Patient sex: M
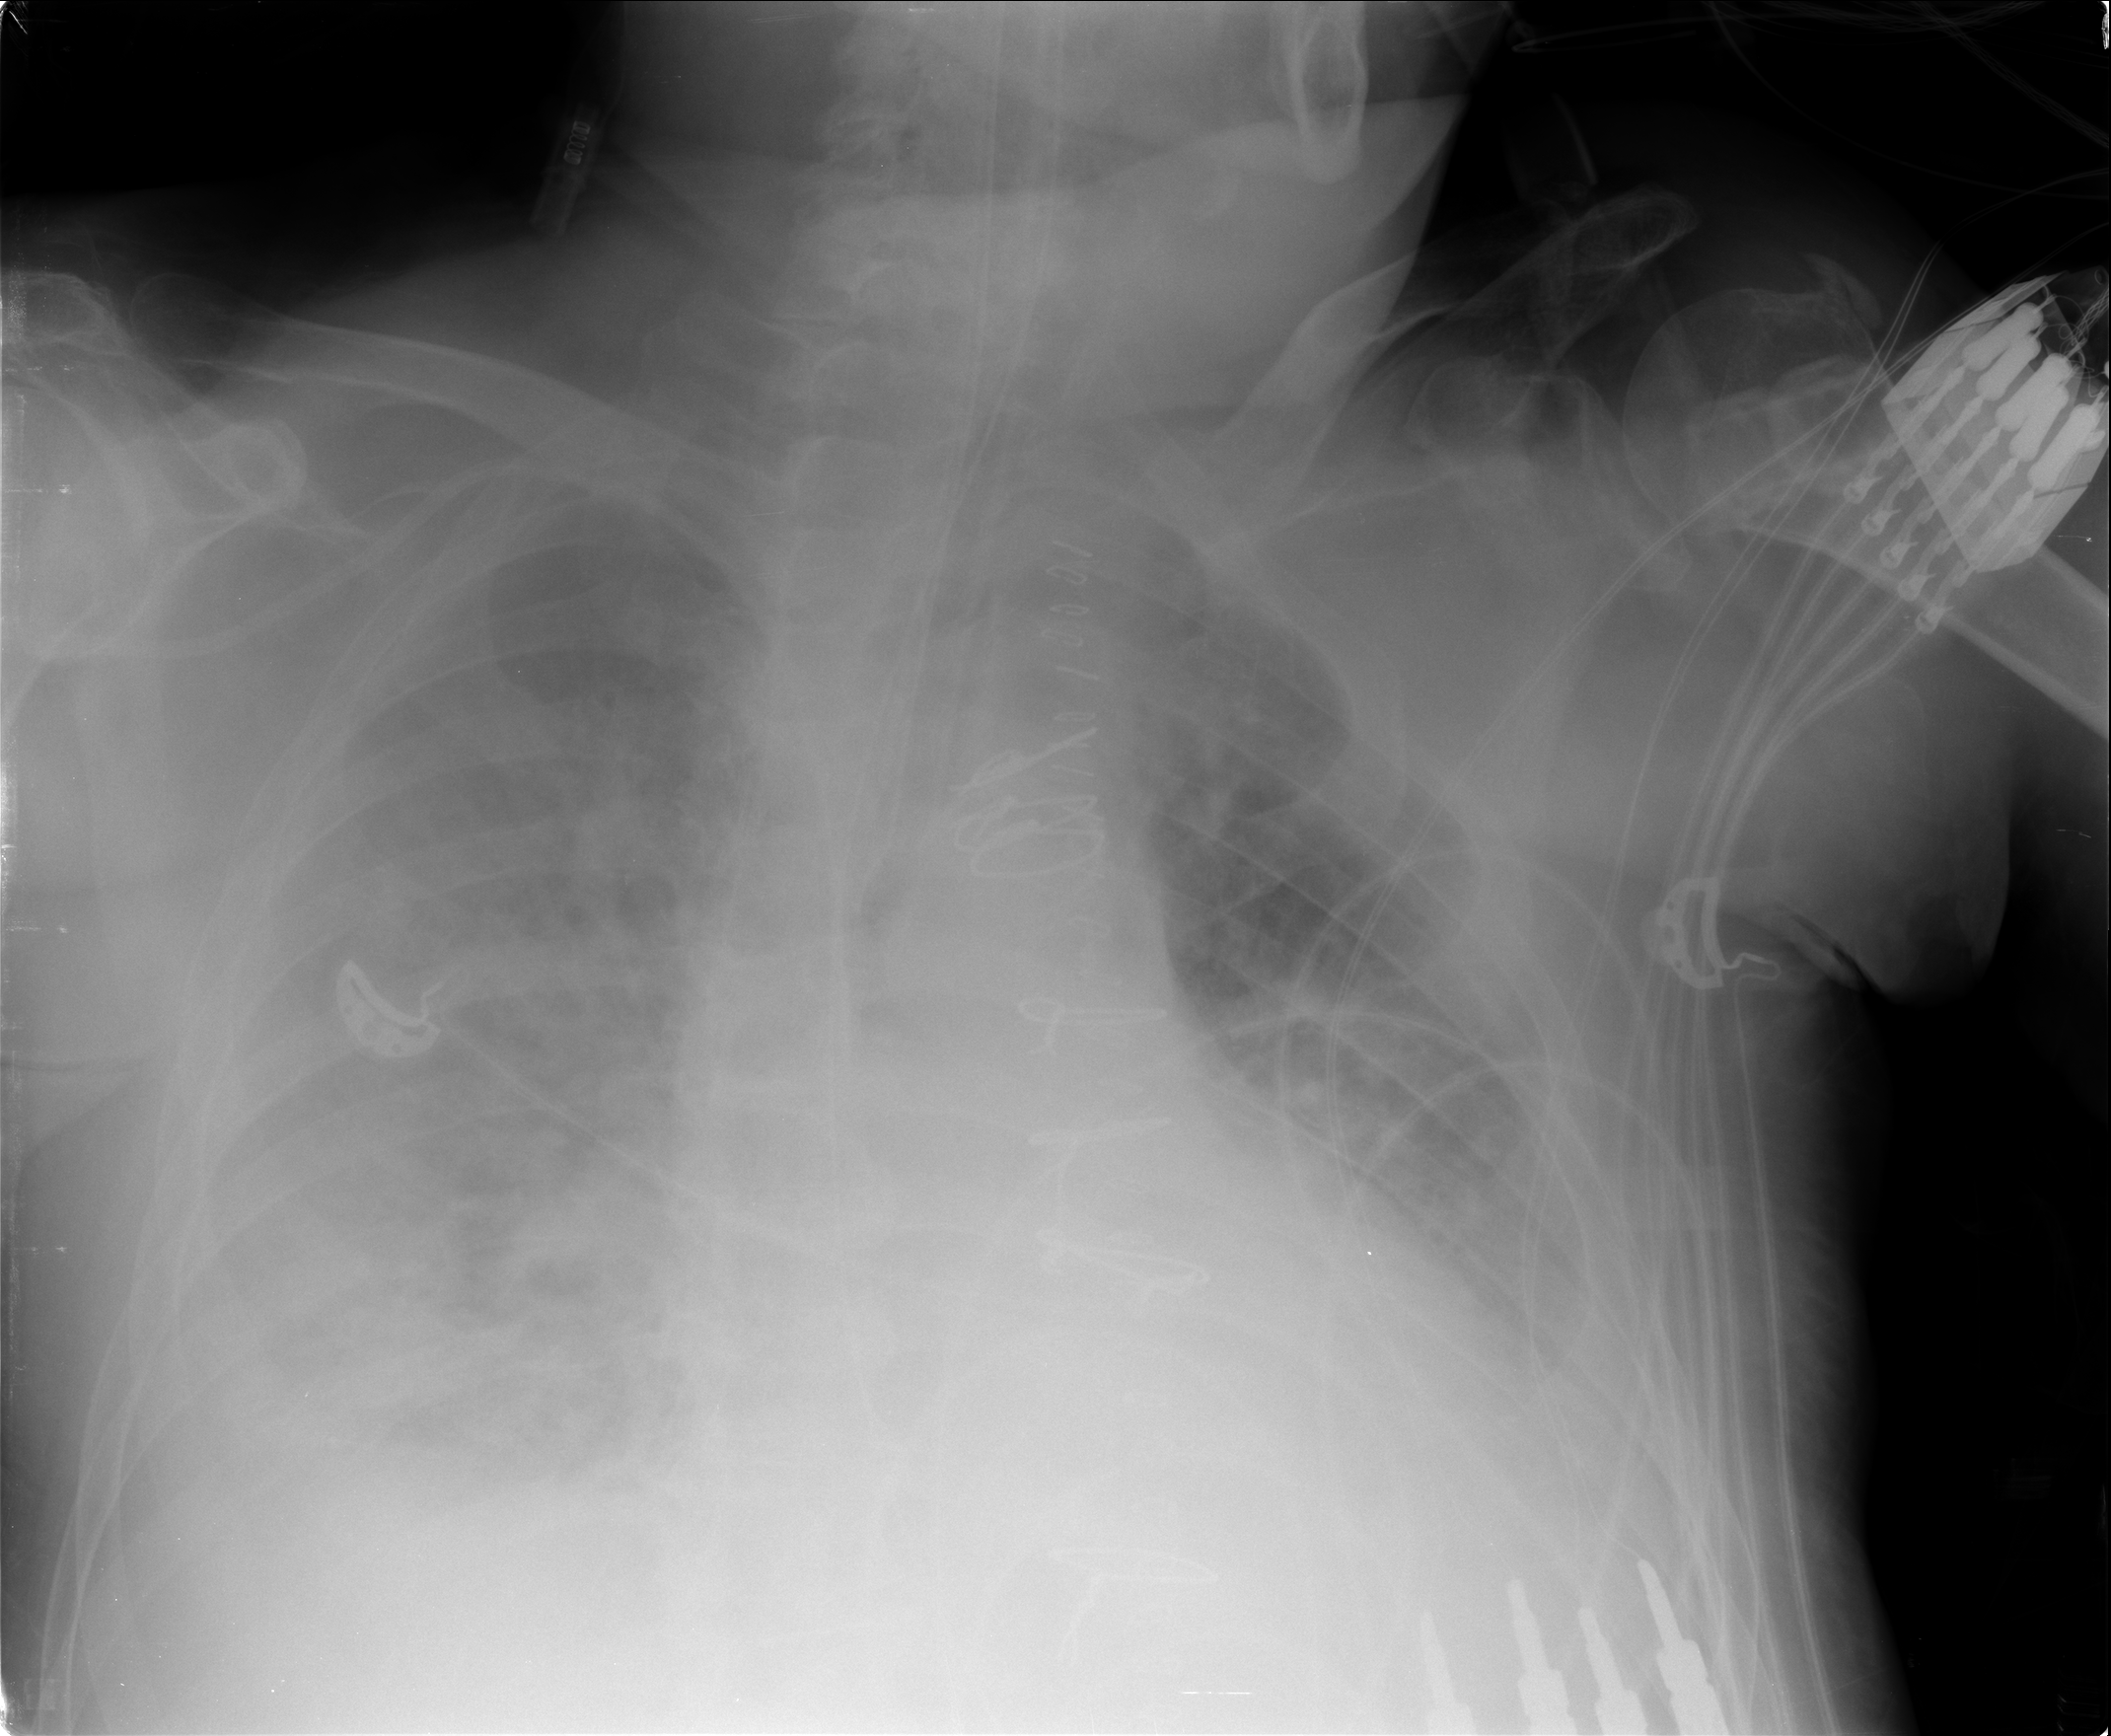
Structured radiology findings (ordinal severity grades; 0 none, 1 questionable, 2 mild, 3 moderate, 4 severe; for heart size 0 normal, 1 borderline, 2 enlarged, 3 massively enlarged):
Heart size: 1
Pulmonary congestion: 3
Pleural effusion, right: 3
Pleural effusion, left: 2
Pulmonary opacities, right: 1
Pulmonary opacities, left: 1
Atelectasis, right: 2
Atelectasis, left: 2